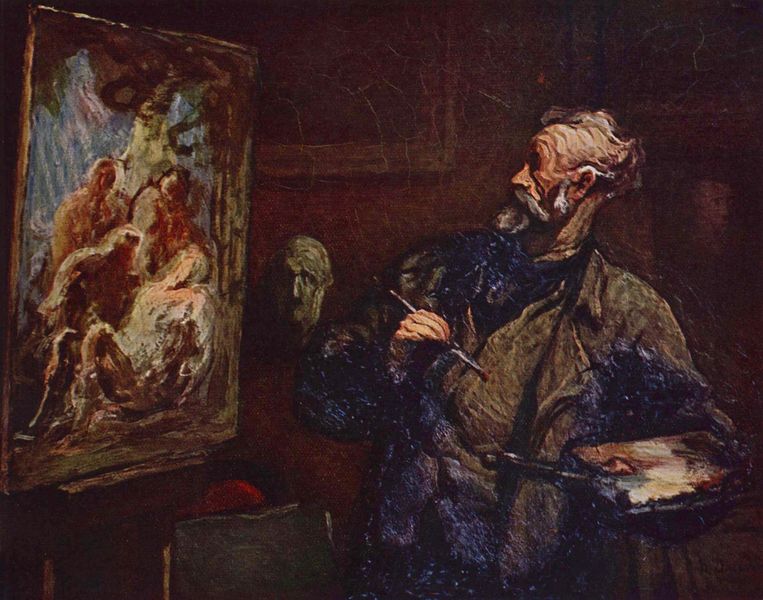
Titel: Der Maler
Künstler: Honoré Daumier
Standort: Reims
Institution: Musée des Beaux-Arts
Schlagwörter: akt, blau, dunkel, gemälde, hand, kopf, mann, schatten, weiß, gelb, grün, impressionismus, komposition, menschen, ocker, braun, bunt, frisur, grau, hintergrund, licht, profil, raum, schwarz, stirn, stuhl, szene, zimmer, ölbild, blick, rot, beige, expressionismus, malerei, alt, bart, jacke, wand, falten, mensch, rahmen, trauer, vollbart, bild, bildnis, innenraum, portrait, porträt, öl, haare, interieur, mantel, realismus, skulptur, statue, bilder, modell, umrisse, düster, man, farben, farbe, hof, ausdruck, figuren, ölgemälde, blue, chair, men, red, white, karikatur, black, dark, face, gray, hair, nose, old, painting, room, woman, büste, halstuch, atelier, maler, staffelei, looking, picture, brown, plastik, ölfarben, selbstporträt, weste, fliessend, maske, munch, künstler, seite, kittel, leinwand, kunst, malen, mythologie, palette, pinsel, pinselstrich, daumier, selbstportrait, jesus, kreuzabnahme, leichnam, pieta, expressiv, leiden, classic, gods, greek, sky, ear, head, death, skeptisch, male, light, night, bild im bild, künstlerbildnis, maria, bust, frame, beweinung, coat, beard, old man, grablegung, sculpture, dead, atellier, human, vest, werk, colors, artist, ears, easel, painter, studio, farbpalette, breasts, venus, glorie, brush, koenig, canvas, colour, paint, lukas, meta, mask, raining, pan, depression, beweining, kontrollieren, hollow, skral, self portrait, stafellei, abschätzen, leinand, portär, dying, 20. jahrhundert, hear, betrachtend, 1900, 1800, paintbrush, 1700, gray hair, alter mann mit bild, cracked, ateler, paintbrish, pallate, painting of a painting, 창문, 화가, 빨강, 붓, 노인, 파렛트, 검정, 우울하다, 유령, 파랑